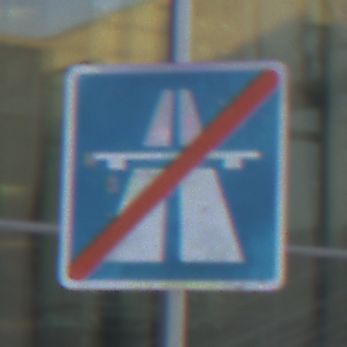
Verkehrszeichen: EndeAutbahn
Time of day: SunriseSunset
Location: Outdoor (Urban)
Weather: PartlyCloudy
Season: NotSpecified
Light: Natural